В стакан с водой, вращающийся вокруг своей оси, бросают шарик, который плавает на поверхности воды (см. рисунок).
В каком месте поверхности будет находиться шарик?
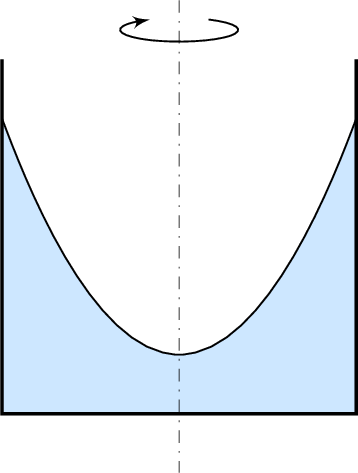
Ответ: Шарик будет приближаться к оси вращения сосуда. Следовательно, положение равновесия шарика находится на оси сосуда.
Темы:
T, Механика, Всероссийские, Трение, Потенциальная энергия